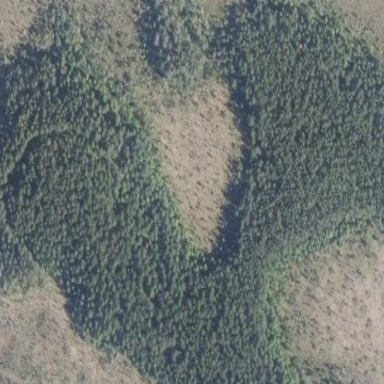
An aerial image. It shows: Needle-leaved woodland.